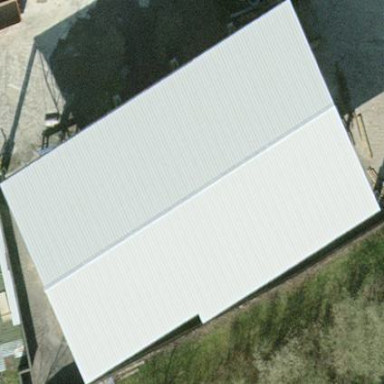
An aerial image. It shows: View of roof of building.